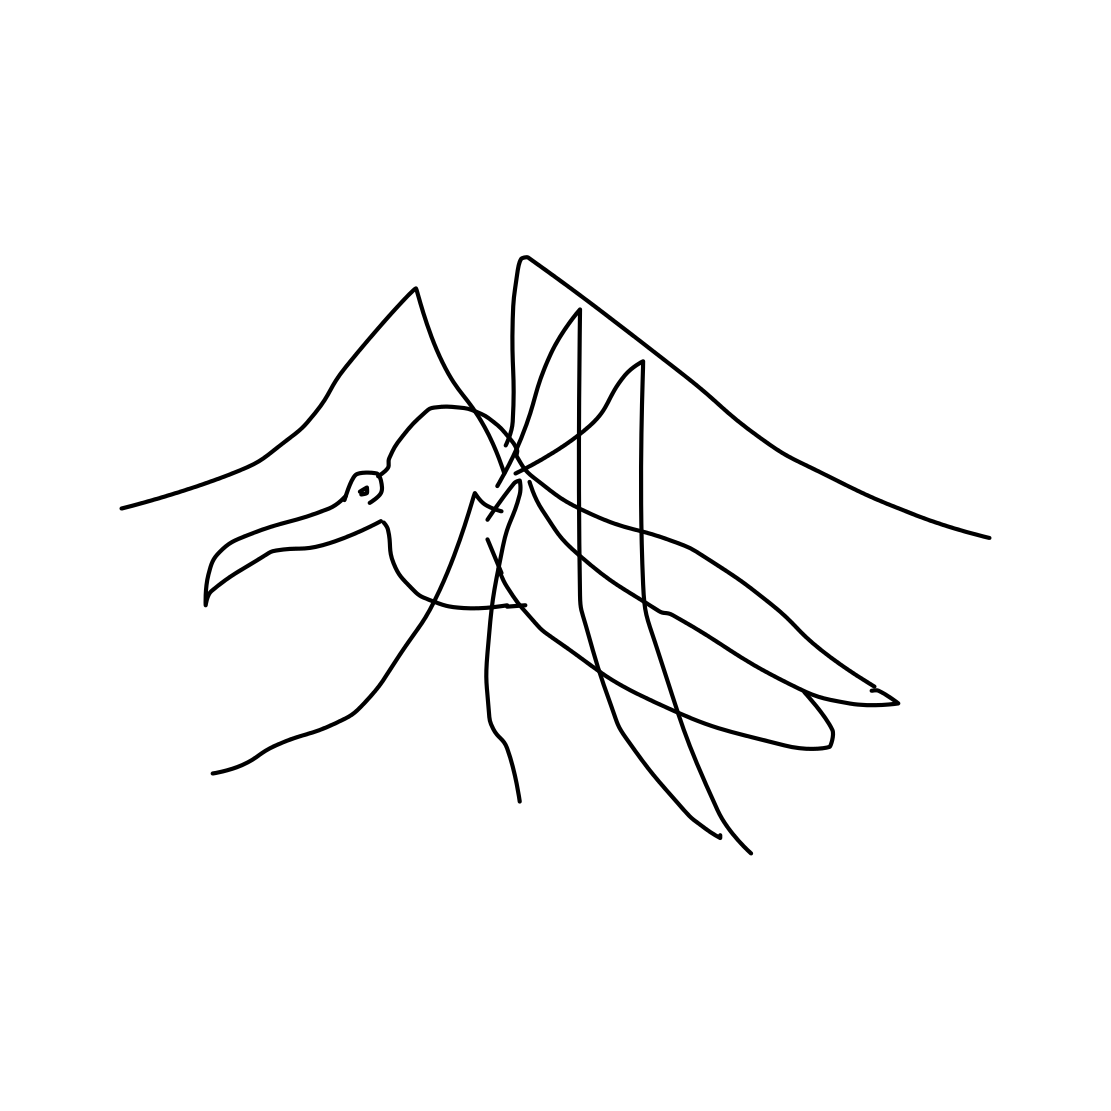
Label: mosquito